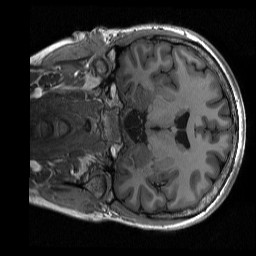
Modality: T1w
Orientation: coronal
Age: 22
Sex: female
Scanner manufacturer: siemens
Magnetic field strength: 3 T
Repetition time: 2.3 s
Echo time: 0.00298 s